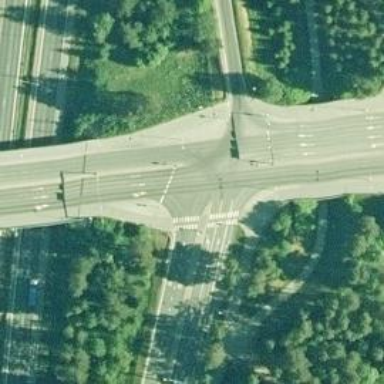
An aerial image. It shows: Crossing road.